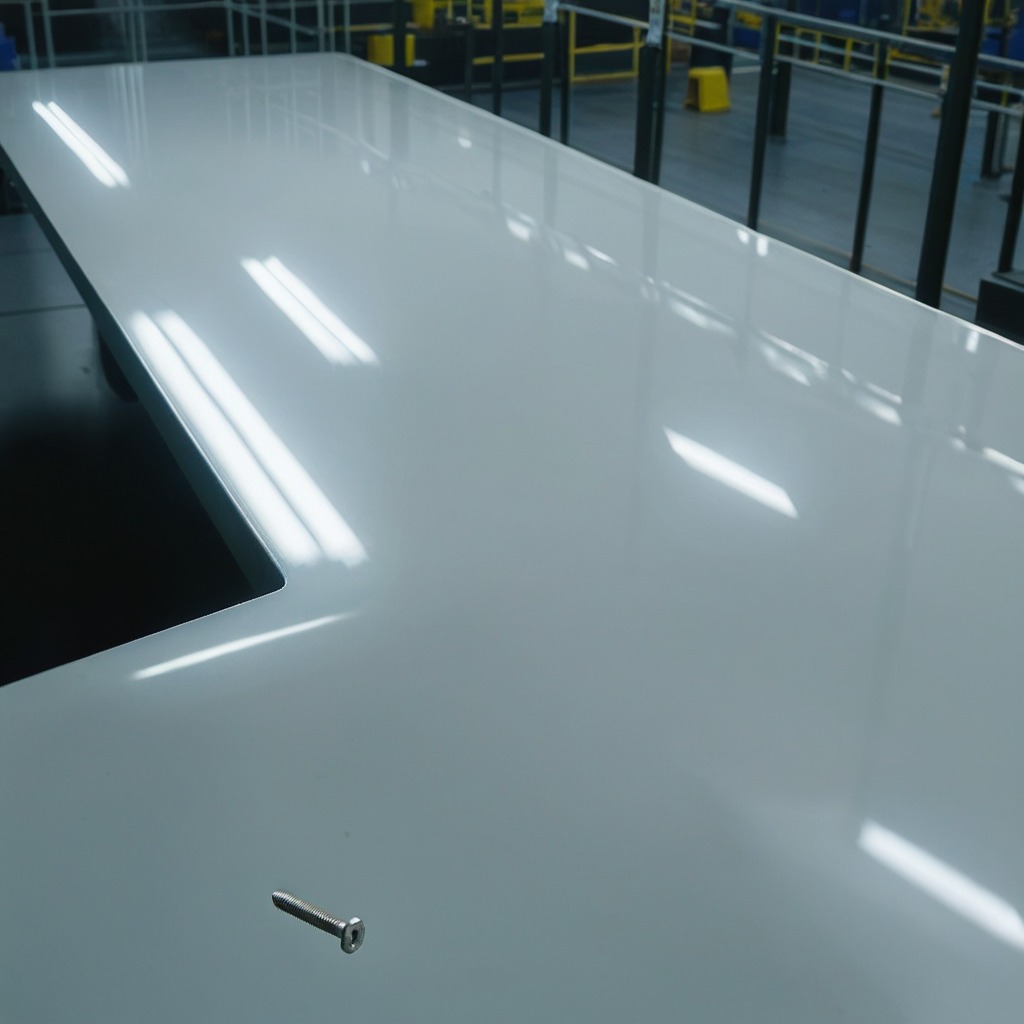
A metal screw is lying on the high-gloss table.